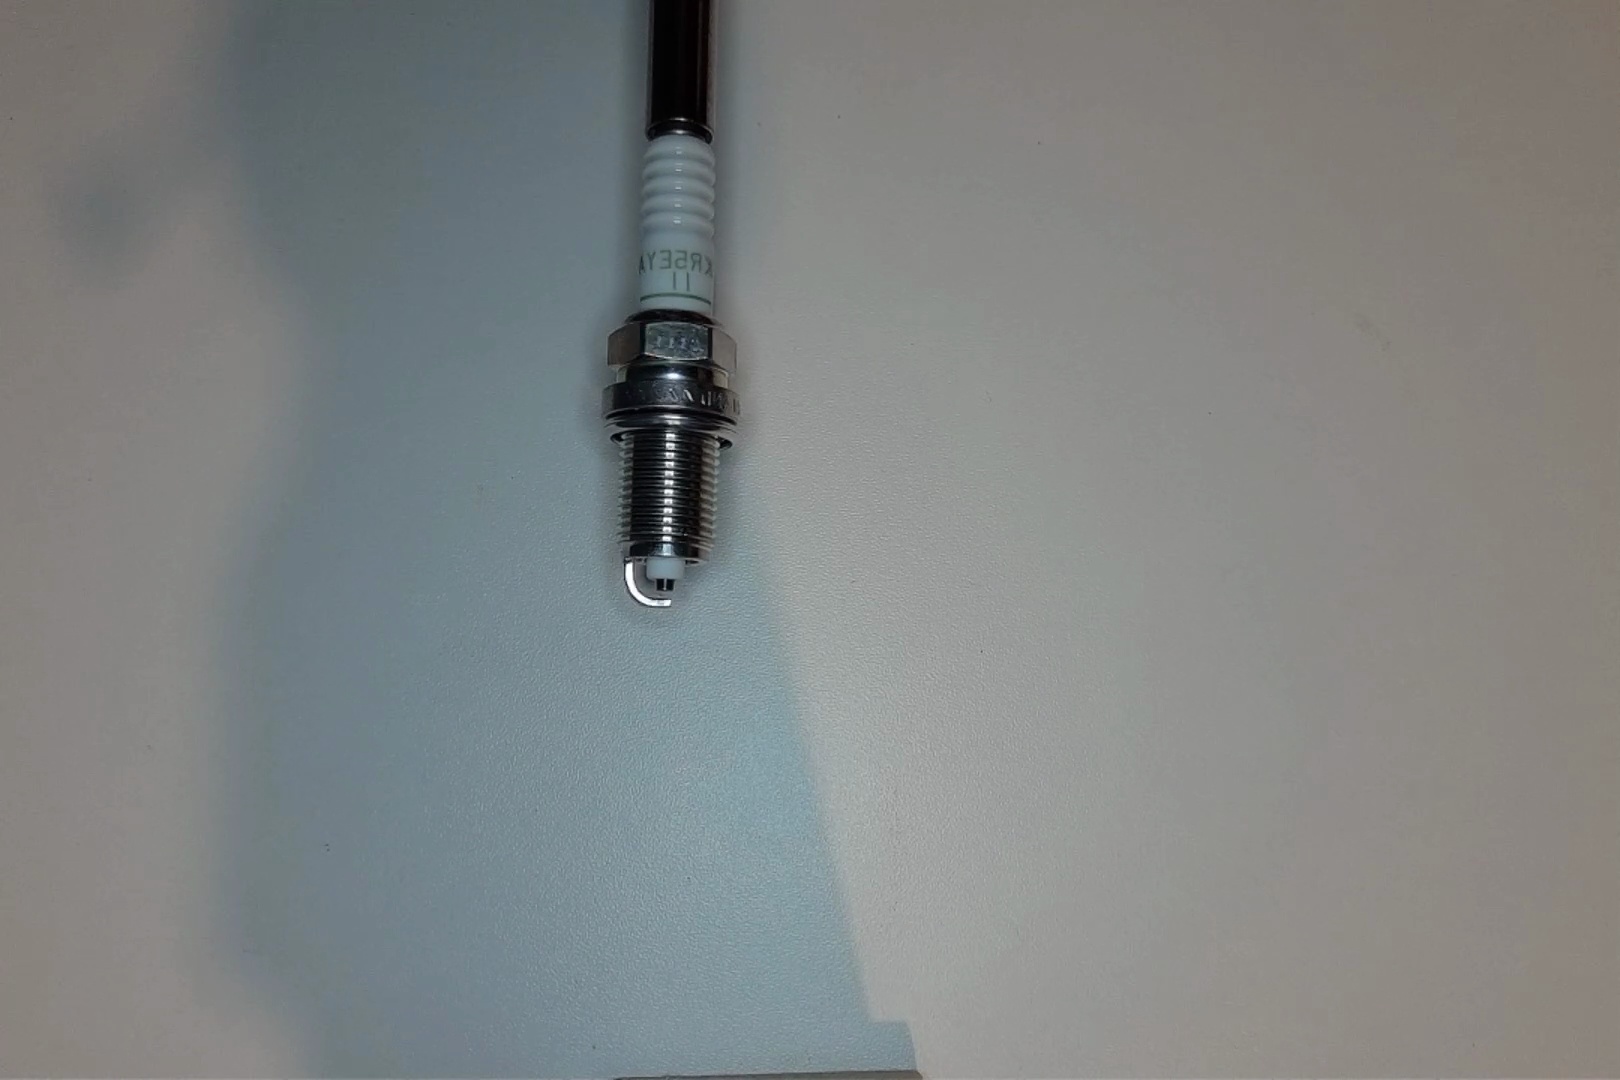
Label: no anomaly